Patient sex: M
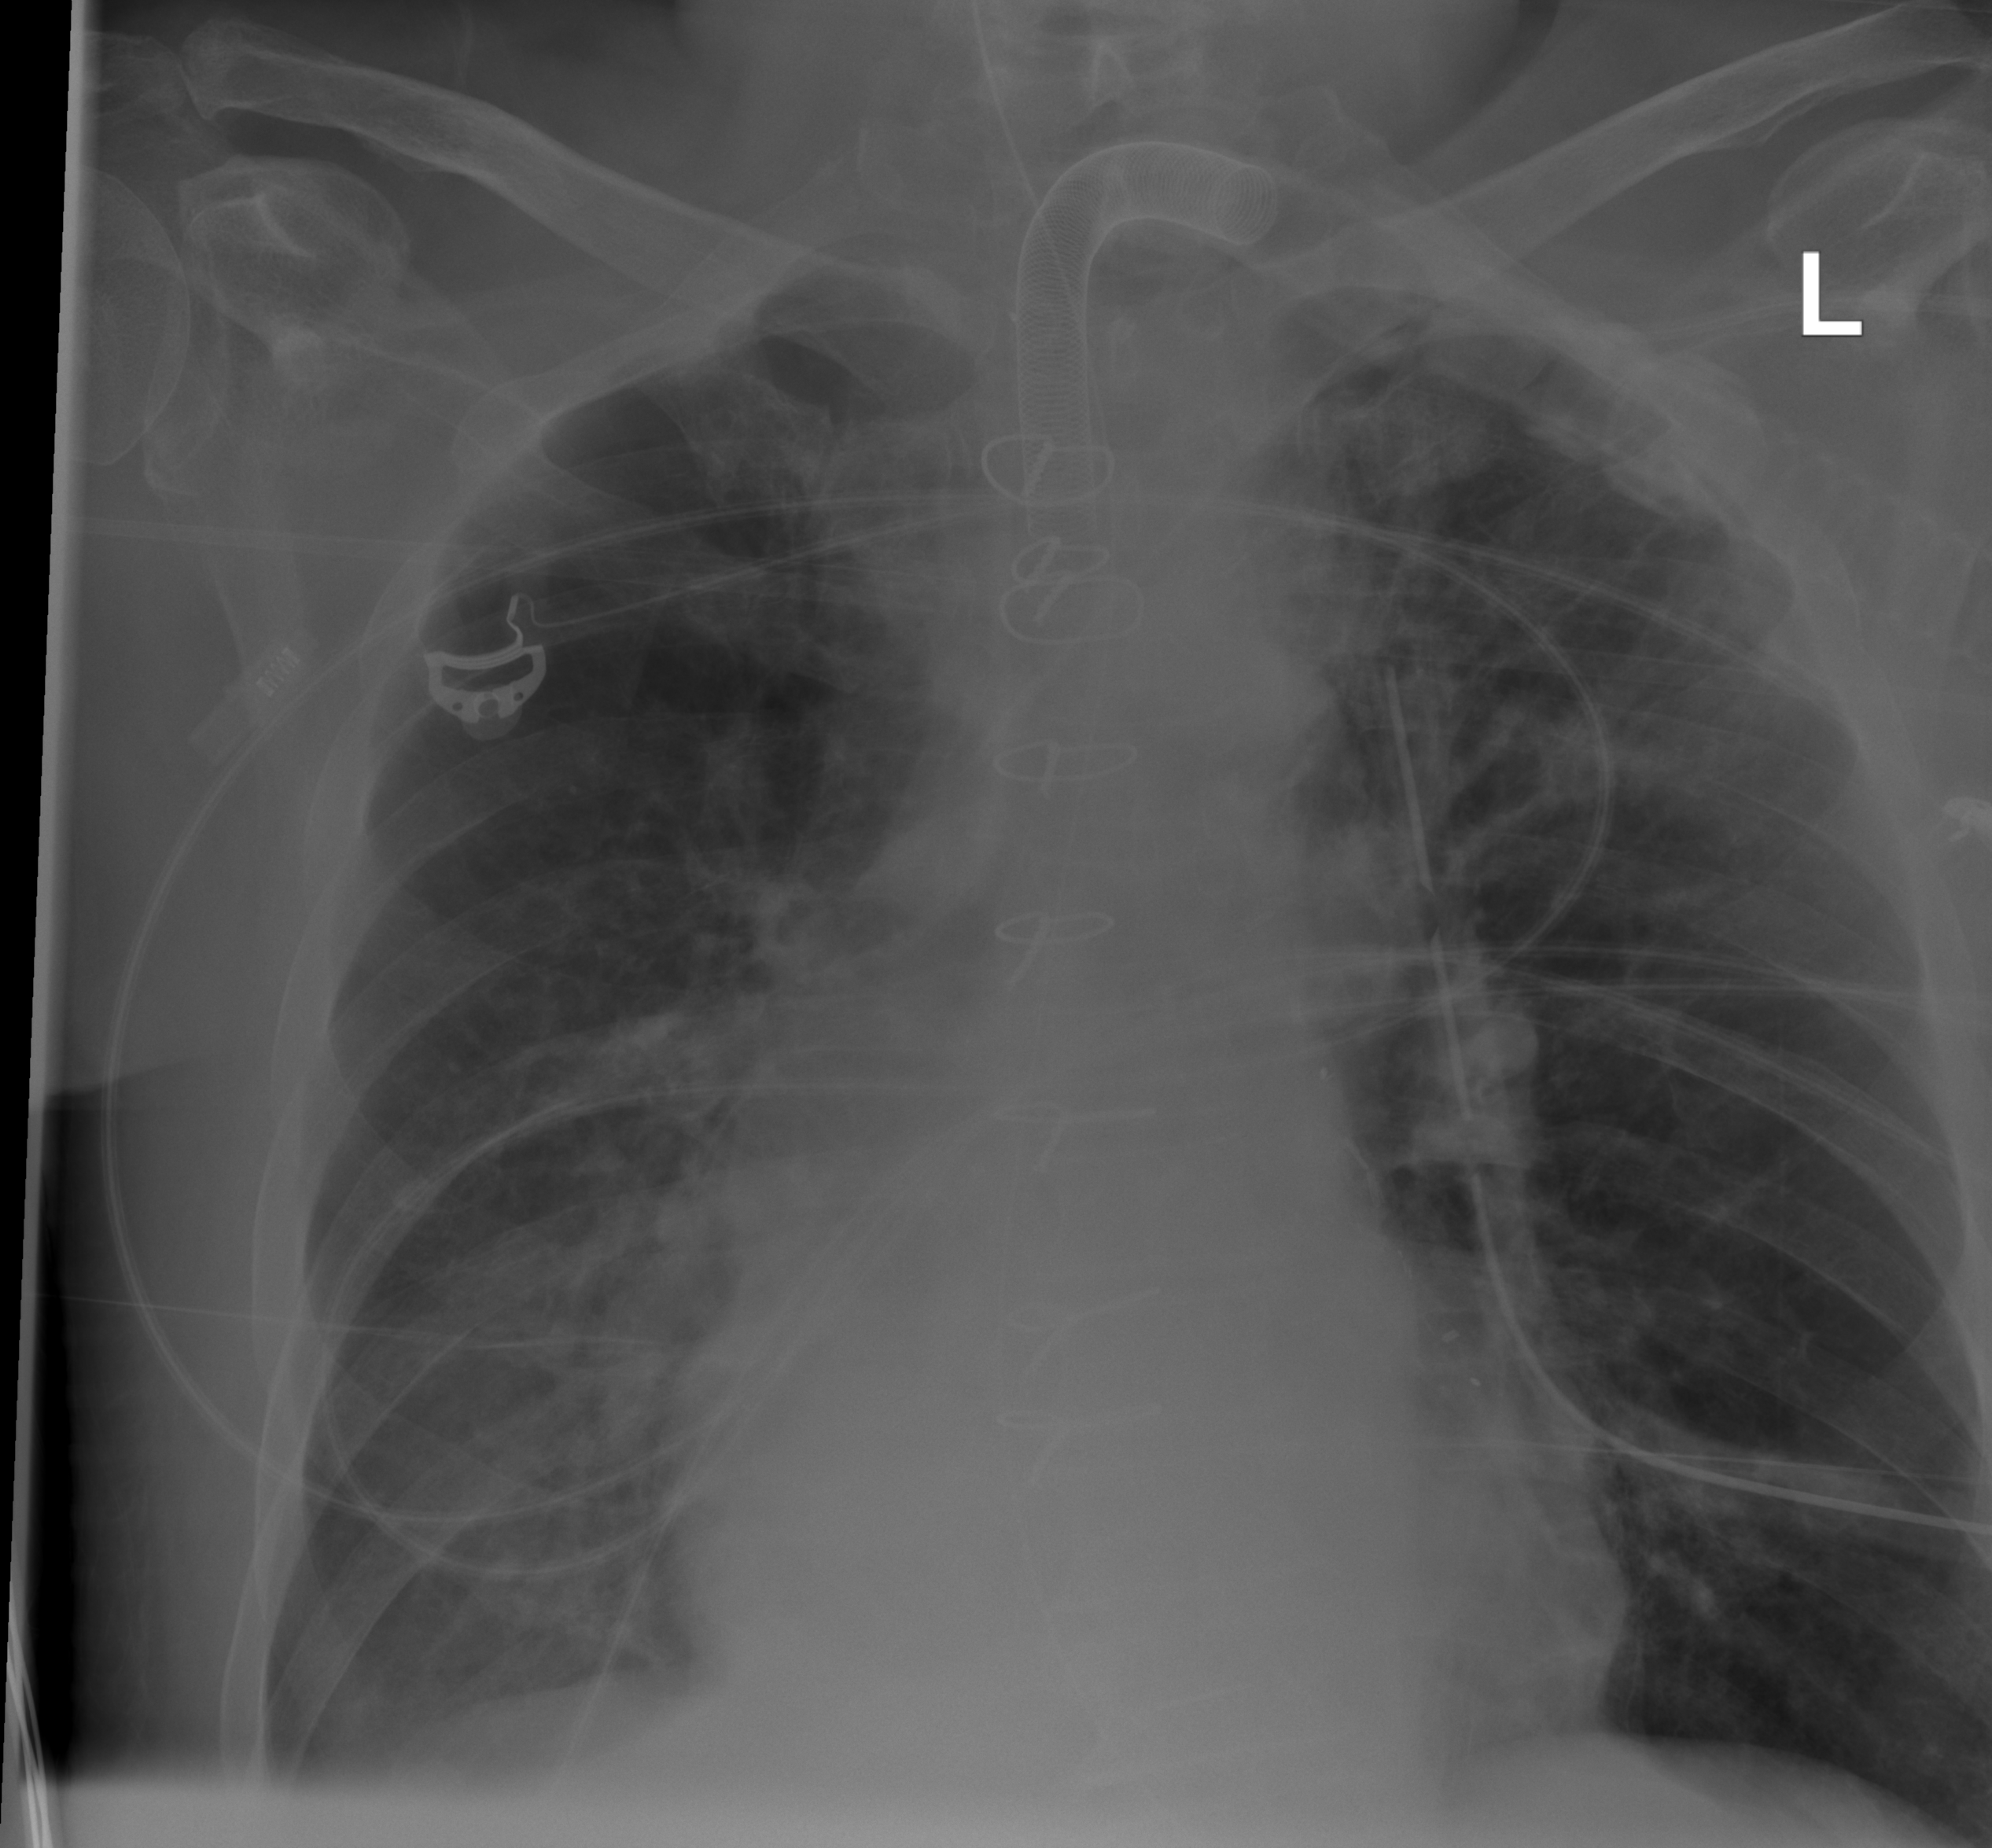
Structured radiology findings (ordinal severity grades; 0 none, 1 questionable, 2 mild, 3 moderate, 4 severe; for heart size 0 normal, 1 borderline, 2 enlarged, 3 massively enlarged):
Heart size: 1
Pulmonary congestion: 0
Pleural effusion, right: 0
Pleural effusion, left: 0
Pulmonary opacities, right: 0
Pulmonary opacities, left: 0
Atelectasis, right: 2
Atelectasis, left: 2